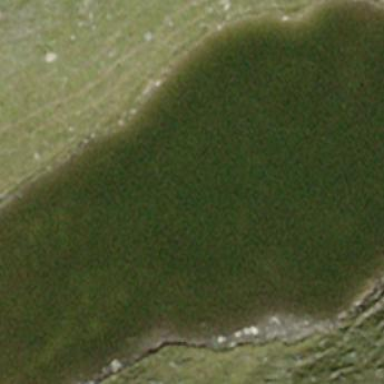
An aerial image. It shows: Beautiful lake surrounded by nature.